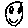
Label: smiley face